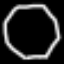
Label: octagon